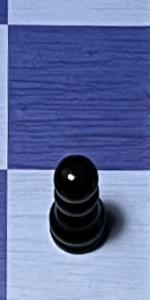
Label: Pawn_Black